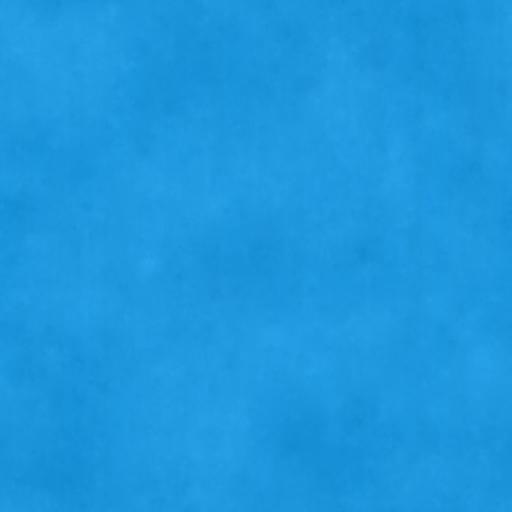
Tags: blue crack cracked cracks cyan paint painted reflective shiny